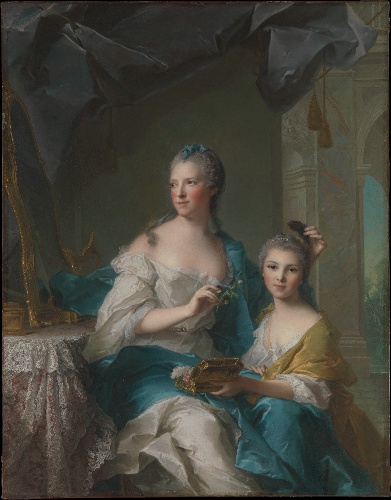
Title: Madame Marsollier and Her Daughter
Artist: Jean Marc Nattier
Artist bio: French, Paris 1685–1766 Paris
Date: 1749
Object type: Painting
Classification: Paintings
Medium: Oil on canvas
Dimensions: 57 1/2 x 45 in. (146.1 x 114.3 cm)
Department: European Paintings
Credit line: Bequest of Florence S. Schuette, 1945
Accession year: 1945
Repository: Metropolitan Museum of Art, New York, NY
Tags: Girls|Women|Portraits